Question: In my current project, I have a webservice file called MyServices.asmx. This webservice I want to reference in my Default.aspx.cs file.
:
'''
MyServices newService = new MyServices();
newService.addUser(txFirstName.Text, txLastName.Text, txtEmail.Text,
txtUserName.Text, txtPassword.Text, txtBalance.Text);
'''
---
But when I refer to that webservice (as shown below), I get error saying:
""
What should I do to correct this error?
Current Solution of Adding Service Reference still gives me that error. Can you please suggest what could be wrong?
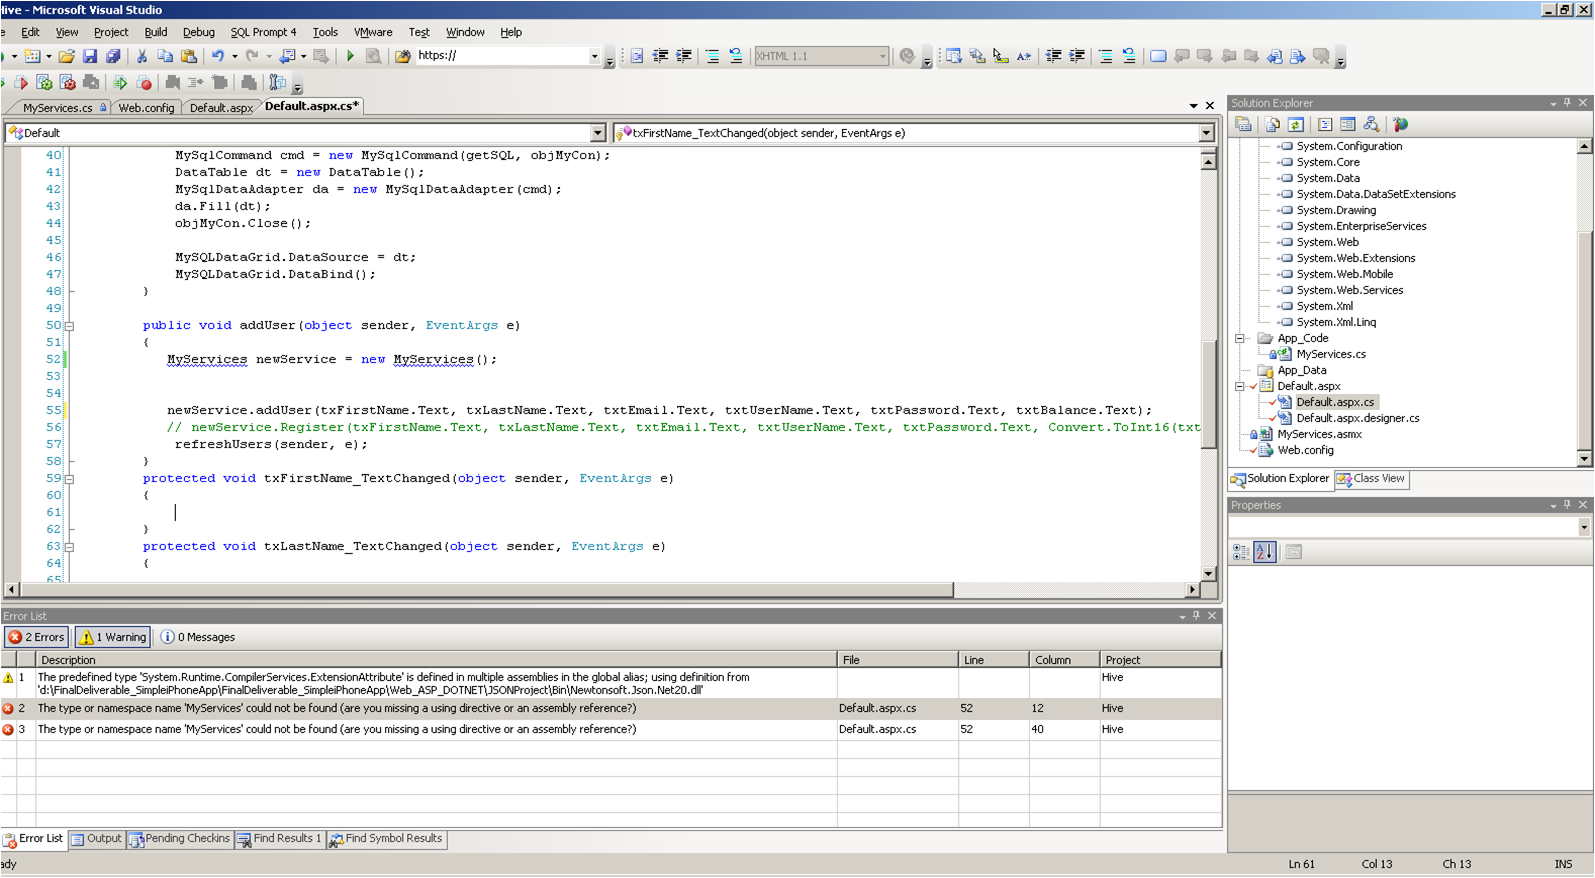
Answer: I was able to resolve my problem by creating another webservice file.
Instead of MyService.asmx, I created a new one called MyServ.asmx and copied the code from MyService.asmx
By doing that, I was able to get the webservice reference in my code.